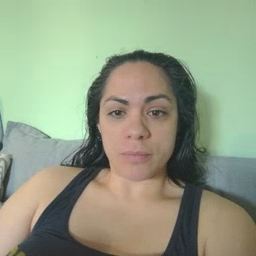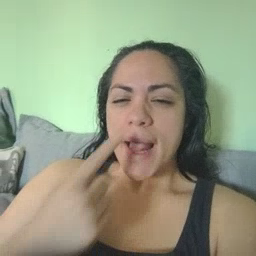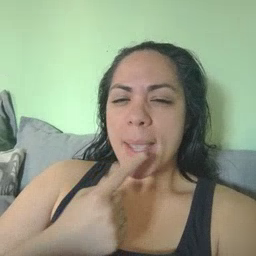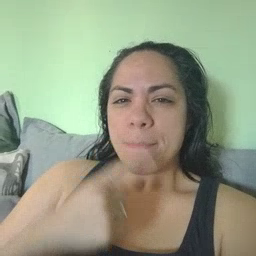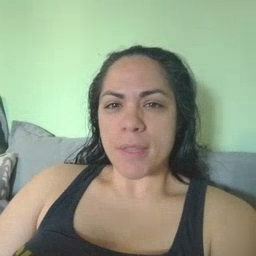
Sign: lips